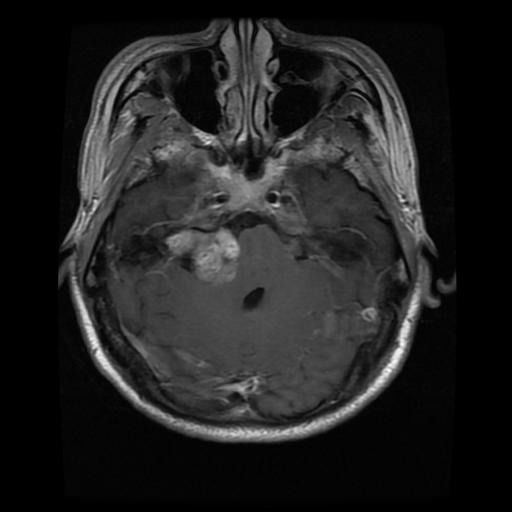
Label: meningioma